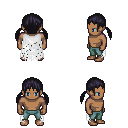
a pixel art fantasy rpg character, male body template, human, dark skin, white tattered cape, teal pants, raven twin-tailed hairstyle, four views (front, back, left, right), 2x2 character sprite sheet, small pixel art, hard edges, no anti-aliasing